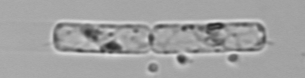
Label: Guinardia_delicatula